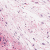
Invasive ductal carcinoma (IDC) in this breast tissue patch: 0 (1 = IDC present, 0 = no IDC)